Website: lowes
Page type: payment
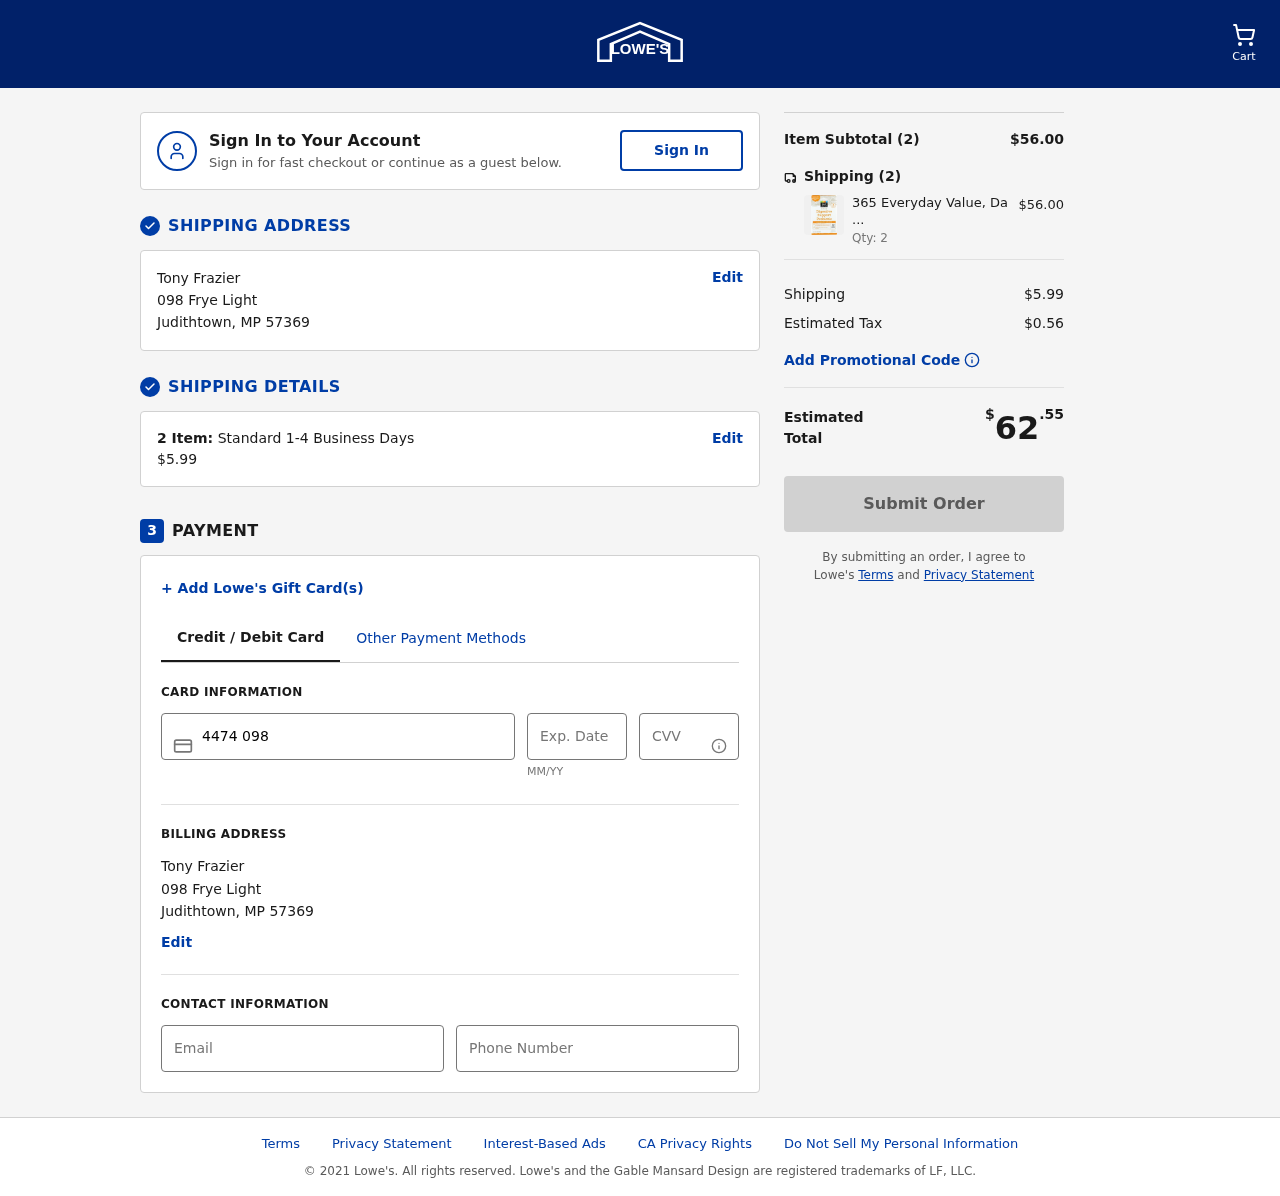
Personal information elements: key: PII_CARD_CVV
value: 051
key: PII_CARD_EXPIRY
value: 06/27
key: PII_CARD_NUMBER
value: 4474 0985 3720 3351
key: PII_CITY
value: Judithtown
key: PII_EMAIL
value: tonyfrazier@hotmail.com
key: PII_FULLNAME
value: Tony Frazier
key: PII_PHONE
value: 5796206754
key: PII_POSTCODE
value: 57369
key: PII_STATE_ABBR
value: MP
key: PII_STREET
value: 098 Frye Light
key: PII_FULLNAME2
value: Tony Frazier
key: PII_STREET2
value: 098 Frye Light
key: PII_CITY2
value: Judithtown
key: PII_STATE_ABBR2
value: MP
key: PII_POSTCODE2
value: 57369
Product elements: key: PRODUCT1_NAME
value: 365 Everyday Value, Daily Digestive Support Probiotic 5 Billion CFU, 30 ct
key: PRODUCT1_PRICE
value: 28
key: PRODUCT1_QUANTITY
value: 2
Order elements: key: ORDER_NUM_ITEMS
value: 2
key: ORDER_SHIPPING_COST
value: $5.99
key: ORDER_NUM_ITEMS2
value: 2
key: ORDER_SUBTOTAL
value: $56.00
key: ORDER_NUM_ITEMS3
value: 2
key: ORDER_SHIPPING_COST2
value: $5.99
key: ORDER_TAX
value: $0.56
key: ORDER_TOTAL
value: $62.55